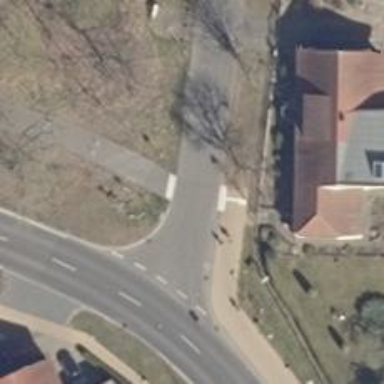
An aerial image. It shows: Uncontrolled road crossing.